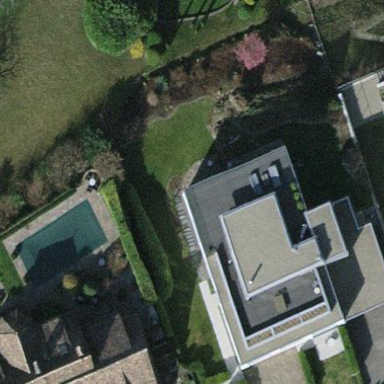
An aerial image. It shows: Semidetached house.